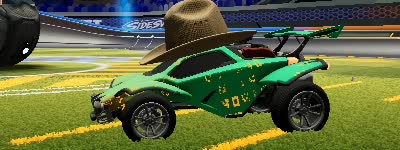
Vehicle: octane